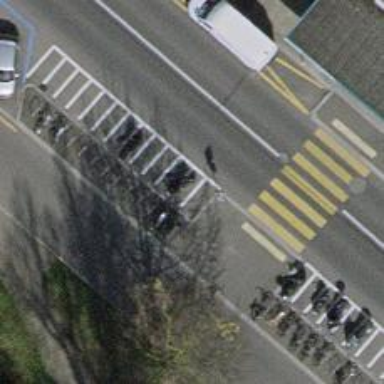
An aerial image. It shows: Bicycle parking area with stands.